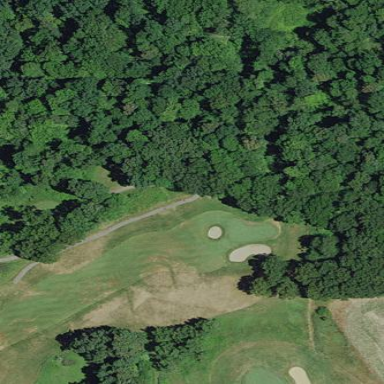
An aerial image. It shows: Rough grassy area used for golf.